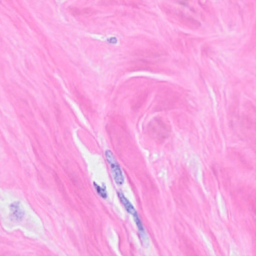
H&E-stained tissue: Breast